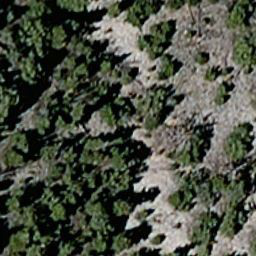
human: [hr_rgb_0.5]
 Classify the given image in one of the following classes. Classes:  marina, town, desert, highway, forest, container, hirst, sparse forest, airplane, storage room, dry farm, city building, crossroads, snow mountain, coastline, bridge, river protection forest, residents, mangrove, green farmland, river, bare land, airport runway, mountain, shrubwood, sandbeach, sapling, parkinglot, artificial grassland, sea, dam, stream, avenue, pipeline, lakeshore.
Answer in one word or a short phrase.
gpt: sparse forest